Question: I am trying to get my head around Module routing in ZF2.
At the moment I am only able to create a single controller for a single action and am struggling to figure this routing out. I have looked at other modules and plugins and I kind of get it, just need a small push to "get it".
In this example I am trying to route to the two actions: indexAction and cmstoolsAction
Essentially a user navigates to:
'''
/affiliates/overview
/affiliates/cmstools
'''
And the error is:
'''
The requested URL could not be matched by routing.
'''
I think where I am struggling is firstly comprehending how MVC works and getting lost in the detail. There is so much information in the manual that it becomes a little overwhelming.
anyway - would greatly appreciate any input!
Image of the Module structure:

My controller looks like this:
'''
<?php
namespace Affiliates\Controller;
use Zend\Mvc\Controller\AbstractActionController;
class AffiliatesController extends AbstractActionController
{
//Overview page
public function IndexAction()
{
}
public function CmstoolsAction()
{
}
}
'''
And my module config looks like this:
'''
<?php
return array(
'view_manager' => array(
'template_path_stack' => array(
'affiliates' => __DIR__ . '/../view',
),
),
'controllers' => array(
'invokables' => array(
'Affiliates\Controller\Affiliates' =>
'Affiliates\Controller\AffiliatesController'
),
),
'router' => array(
'routes' => array(
'affiliates' => array(
'type' => 'Literal',
'options' => array(
'route' => '/overview',
'defaults' => array(
'controller' => 'Affiliates',
'action' => 'index',
),
),
'may_terminate' => true,
'child_routes' => array(
'cmstools' => array(
'type' => 'Literal',
'options' => array(
'route' => '/cmstools',
'defaults' => array(
'controller' => 'Affiliates',
'action' => 'cmstools',
),
),
),
),
),
),
),
);
'''
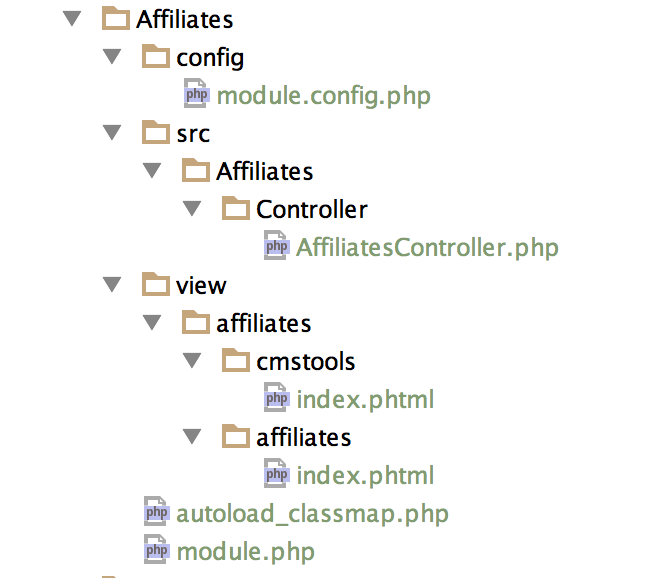
Answer: The routing config is the only important part here. At the moment, you have a route for '/overview', which has a child route for '/cmstool'. This would match the following URLs:
'''
/overview
/overview/cmstool
'''
Not quite what you were after.
There are a few different ways you could configure this. The one closest to what you currently have would be a route for '/affiliates', with two child routes, one for each of your actions. The configuration for this would be:
'''
'router' => array(
'routes' => array(
'affiliates' => array(
'type' => 'Literal',
'options' => array(
'route' => '/affiliates',
'defaults' => array(
'controller' => 'Affiliates',
'action' => 'index',
),
),
'child_routes' => array(
'overview' => array(
'type' => 'Literal',
'options' => array(
'route' => '/overview',
'defaults' => array(
'controller' => 'Affiliates',
'action' => 'index',
),
),
),
'cmstools' => array(
'type' => 'Literal',
'options' => array(
'route' => '/cmstools',
'defaults' => array(
'controller' => 'Affiliates',
'action' => 'cmstools',
),
),
),
),
),
),
),
'''
This configuration contains three routes: 'affiliates', 'overview' and 'cmstools'. The latter two are both child routes of affiliates. Note that I removed the line ''may_terminate' => true,' from the affiliates route. This determines whether or not the affiliates route would match on its own (i.e. whether the URL '/affiliates' would work). Since you didn't list this I'm assuming you don't want it to.
Another way you could configure this would be to simply create two literal routes, once for each URL (not using child routes at all):
'''
'router' => array(
'routes' => array(
'overview' => array(
'type' => 'Literal',
'options' => array(
'route' => '/affiliates/overview',
'defaults' => array(
'controller' => 'Affiliates',
'action' => 'index',
),
),
),
'cmstools' => array(
'type' => 'Literal',
'options' => array(
'route' => '/affiliates/cmstools',
'defaults' => array(
'controller' => 'Affiliates',
'action' => 'cmstools',
),
),
),
),
),
'''